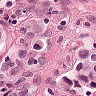
Metastatic tissue present: yes